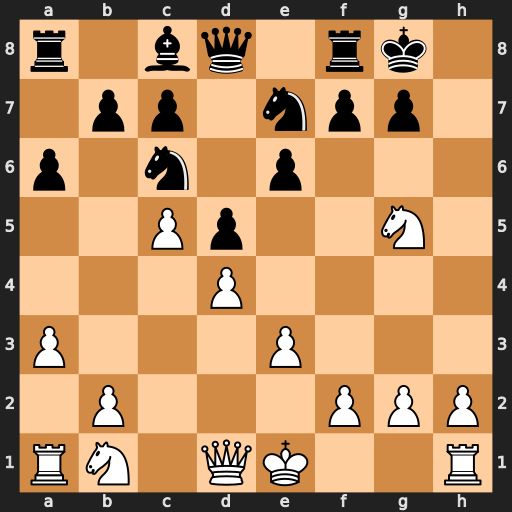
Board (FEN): r1bq1rk1/1pp1npp1/p1n1p3/2Pp2N1/3P4/P3P3/1P3PPP/RN1QK2R
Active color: w
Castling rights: KQ
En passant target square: -
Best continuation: Qh5 Re8 Qxf7+